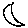
Label: moon